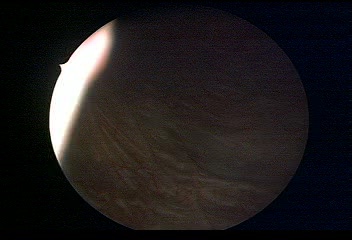
Modality: WLC
Class: Normal mucosa
Bladder cancer association: No